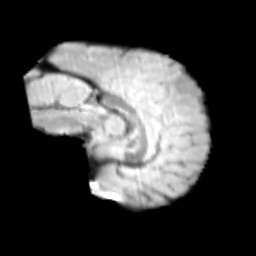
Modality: T2w
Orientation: sagittal
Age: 9
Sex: male
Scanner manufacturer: siemens
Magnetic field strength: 3 T
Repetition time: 3.8 s
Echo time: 0.07 s